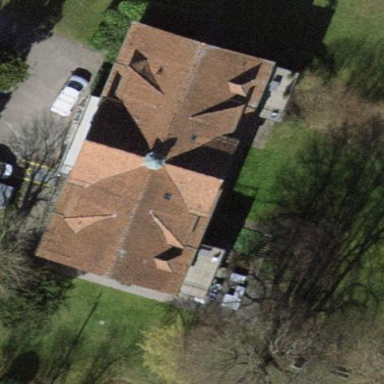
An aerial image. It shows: Hospital building with gabled roof.